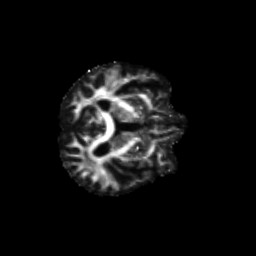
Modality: FA
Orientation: axial
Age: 68
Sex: male
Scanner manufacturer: siemens
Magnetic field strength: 3 T
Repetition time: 4.71 s
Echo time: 0.0906 s